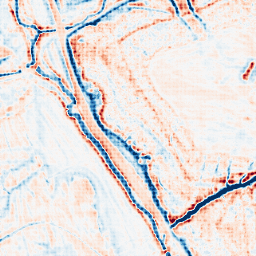
Category: edge_preserving
Decomposition family: bilateral
Decomposition parameters: d: 15
sigma_color: 75
sigma_space: 25
Upsampling method: sinc_hamming
Upsampling parameters: scale: 8
kernel_size: 8
Upsampling scale: 8